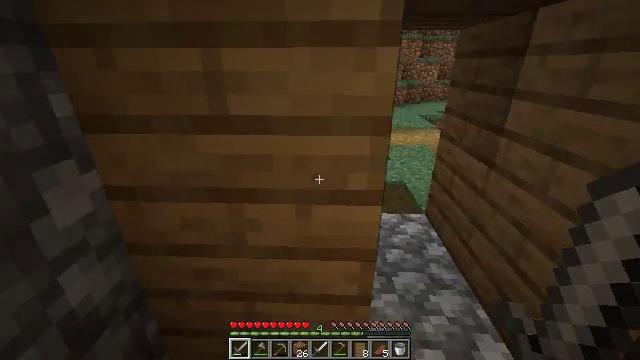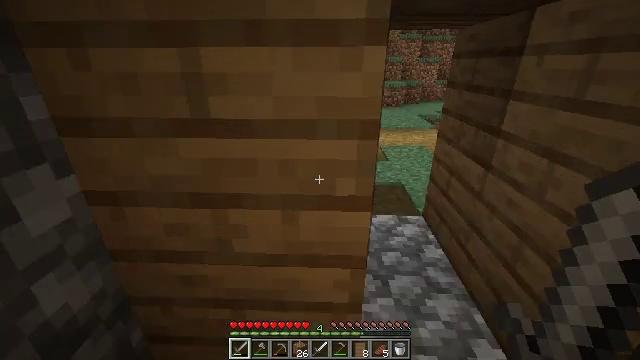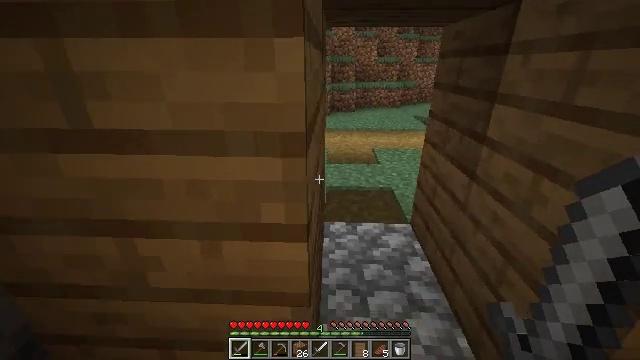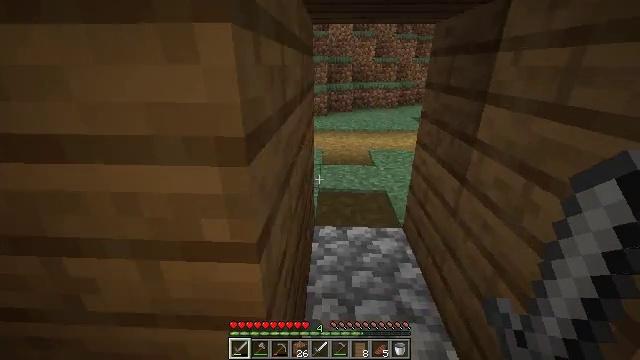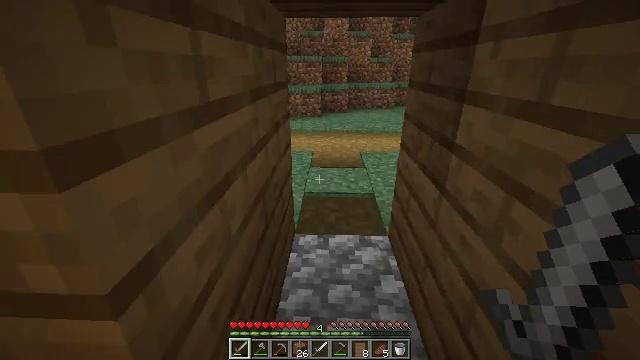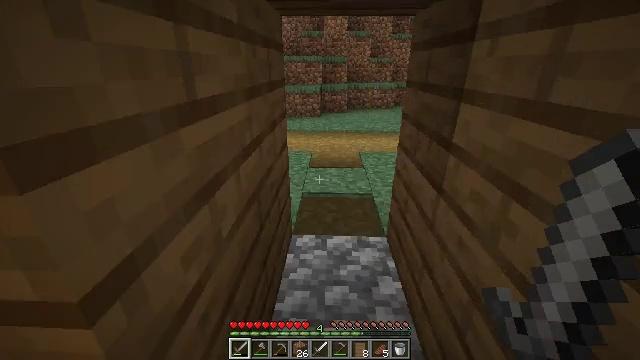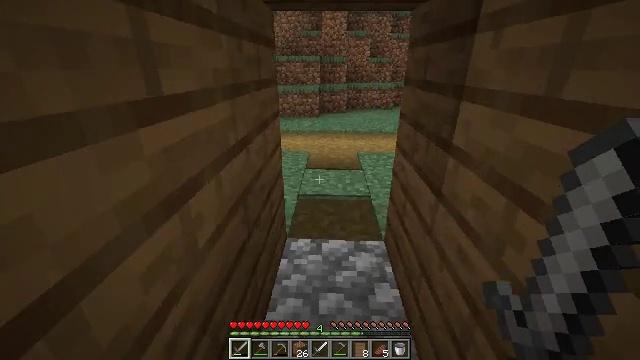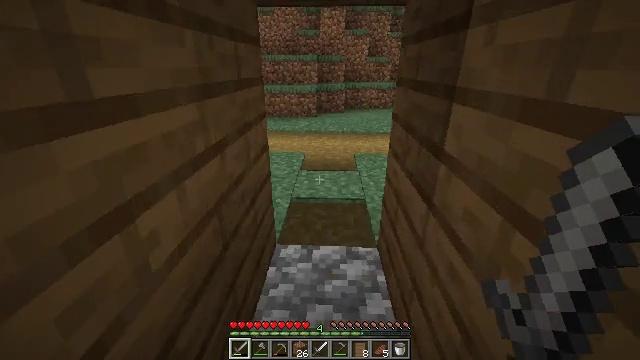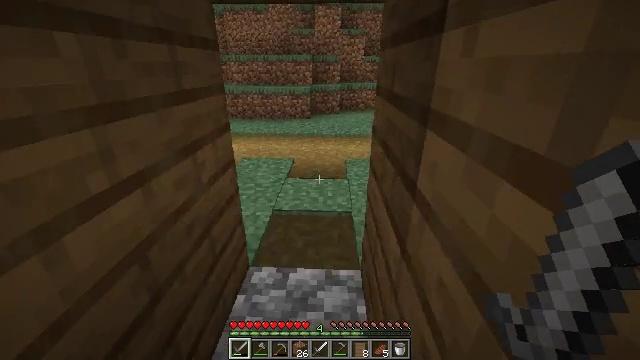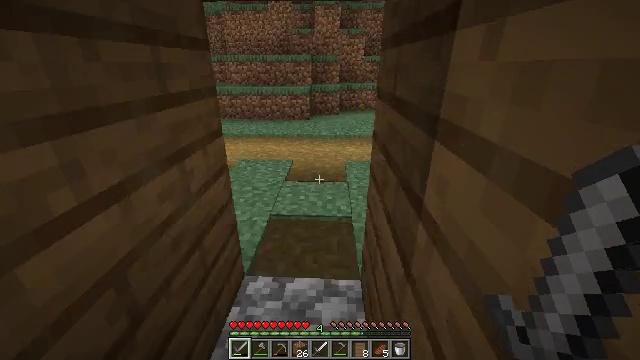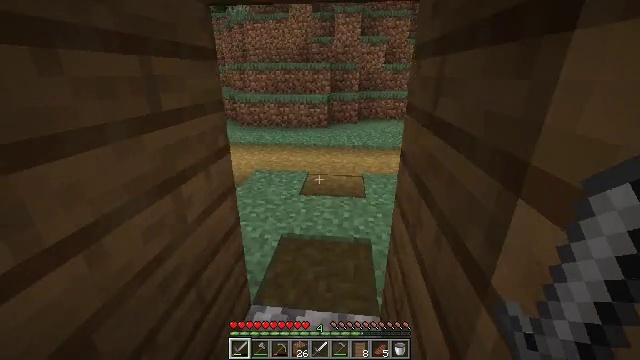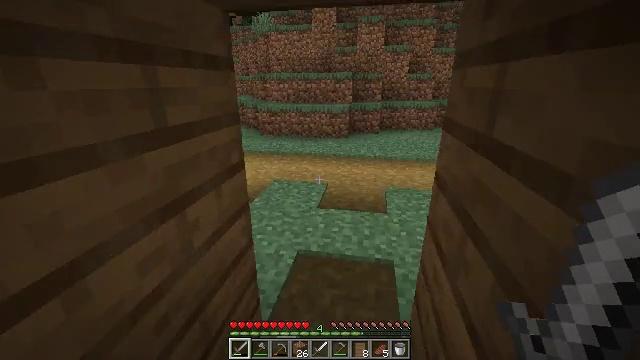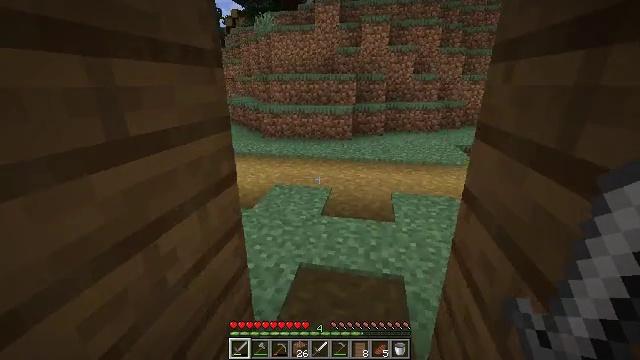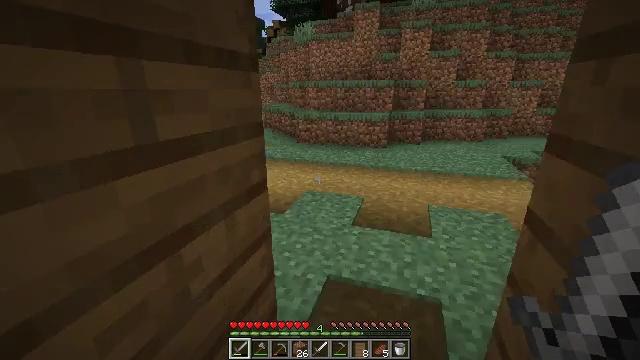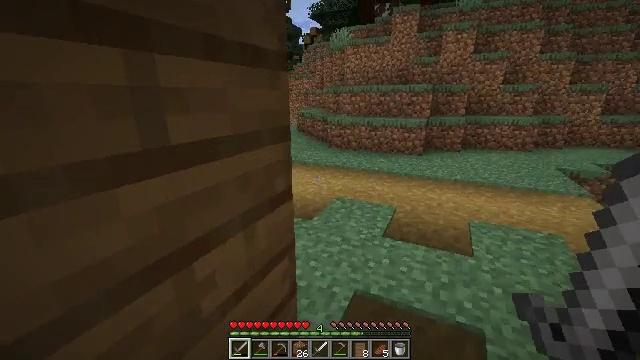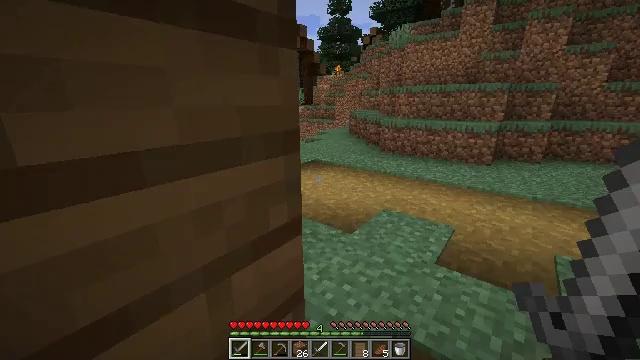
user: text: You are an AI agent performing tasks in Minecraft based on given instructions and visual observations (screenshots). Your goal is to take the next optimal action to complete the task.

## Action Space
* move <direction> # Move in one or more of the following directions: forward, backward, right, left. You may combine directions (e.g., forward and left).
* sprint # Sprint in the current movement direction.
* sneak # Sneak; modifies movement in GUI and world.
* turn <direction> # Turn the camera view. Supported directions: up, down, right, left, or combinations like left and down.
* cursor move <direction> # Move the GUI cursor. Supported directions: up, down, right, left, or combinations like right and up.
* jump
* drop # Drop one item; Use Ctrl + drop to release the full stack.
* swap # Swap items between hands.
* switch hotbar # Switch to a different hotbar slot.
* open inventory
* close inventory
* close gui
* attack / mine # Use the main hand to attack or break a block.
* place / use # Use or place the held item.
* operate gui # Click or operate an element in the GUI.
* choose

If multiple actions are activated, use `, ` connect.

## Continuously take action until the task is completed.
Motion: motion action
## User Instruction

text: Break the spruce door to remove it.
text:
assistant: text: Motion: move forward and move right
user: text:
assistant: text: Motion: move forward and move right
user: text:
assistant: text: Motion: move forward and move right
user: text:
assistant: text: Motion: move forward
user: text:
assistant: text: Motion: move forward
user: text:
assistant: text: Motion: move forward and move right
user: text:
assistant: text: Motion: move forward and move right
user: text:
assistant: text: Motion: move forward and move right
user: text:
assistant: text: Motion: move forward and move right
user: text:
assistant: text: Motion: move forward and move right, turn left and up
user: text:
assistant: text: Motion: move forward, turn left and up
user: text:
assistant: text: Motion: move forward
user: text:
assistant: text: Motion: move forward, turn left and up
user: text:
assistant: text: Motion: move forward, turn left and up
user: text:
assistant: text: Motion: move forward and move right, turn left
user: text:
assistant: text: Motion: move forward and move right, turn left
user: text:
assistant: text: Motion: move forward and move right, turn left
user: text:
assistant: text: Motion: move forward and move right, turn left
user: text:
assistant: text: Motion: move forward and move right, turn left
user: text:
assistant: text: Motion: move forward and move right
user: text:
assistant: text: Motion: move forward and move right
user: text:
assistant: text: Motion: move forward and move right, turn left
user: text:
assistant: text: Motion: move forward and move right, turn left
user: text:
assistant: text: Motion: move forward and move right, turn left
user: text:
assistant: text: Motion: move forward and move right, turn left
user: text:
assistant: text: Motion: move forward and move right
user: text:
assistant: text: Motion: move forward and move right
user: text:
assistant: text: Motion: move forward and move right
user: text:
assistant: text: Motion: move forward and move right
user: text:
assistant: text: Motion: move forward and move right, turn left